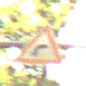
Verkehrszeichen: KurveRechts
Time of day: Midday
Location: Outdoor (Nature)
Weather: PartlyCloudy
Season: NotSpecified
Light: Natural